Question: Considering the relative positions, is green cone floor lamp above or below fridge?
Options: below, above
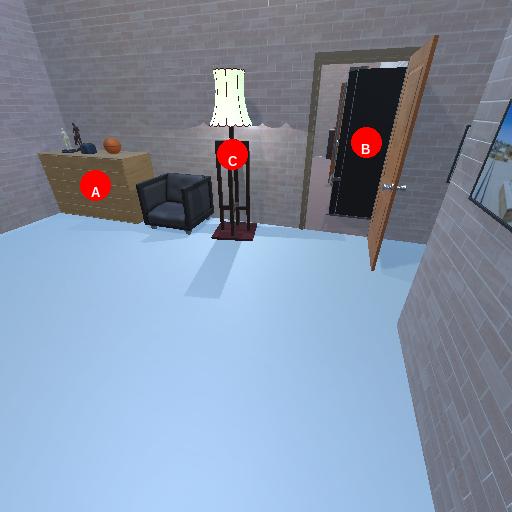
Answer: below